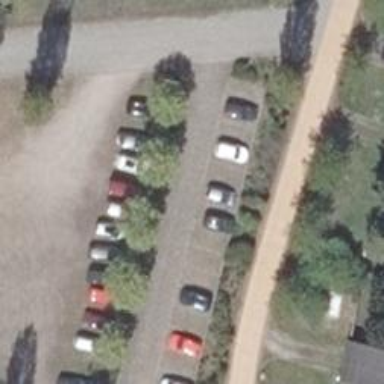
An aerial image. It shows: Parking area with surface.